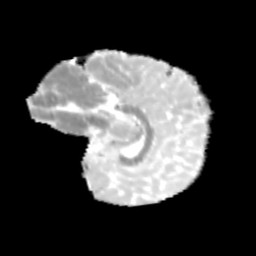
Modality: MD
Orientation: sagittal
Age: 9
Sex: male
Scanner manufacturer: siemens
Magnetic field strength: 3 T
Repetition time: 3.8 s
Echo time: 0.07 s